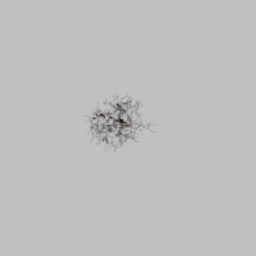
Label: nature